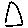
Label: triangle